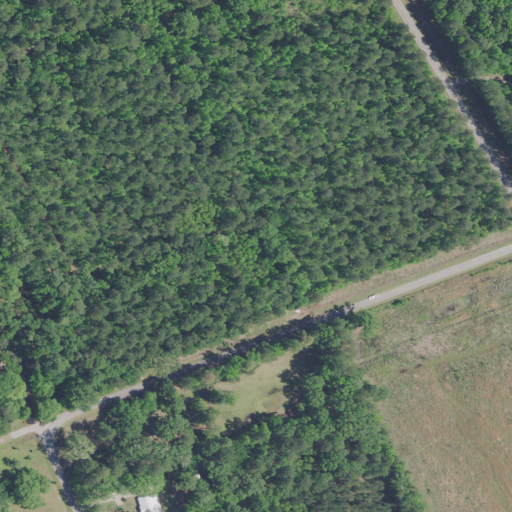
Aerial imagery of island in South Carolina named Deloss Island containing evergreen forest, mixed forest, open development, shrub, grassland, and low intensity development